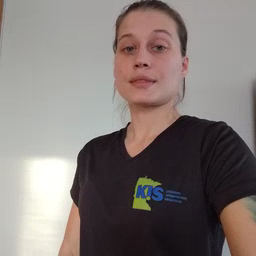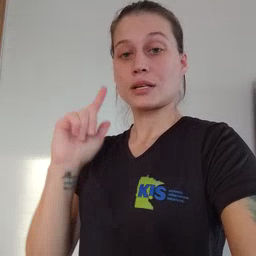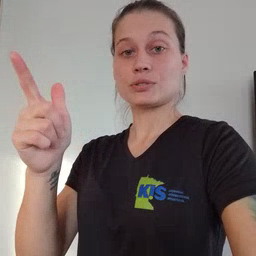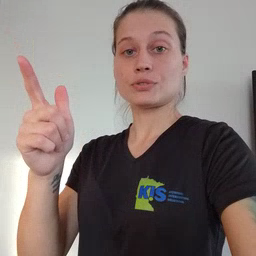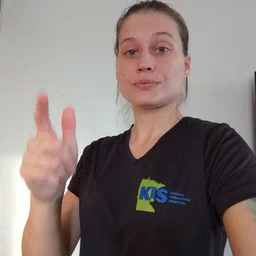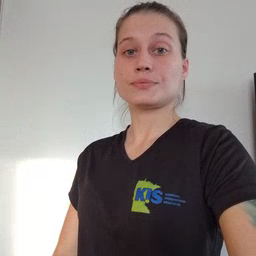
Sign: later